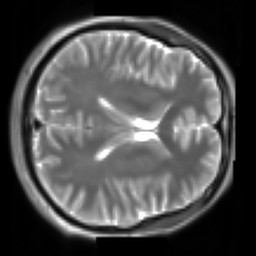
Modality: T2w
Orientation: axial